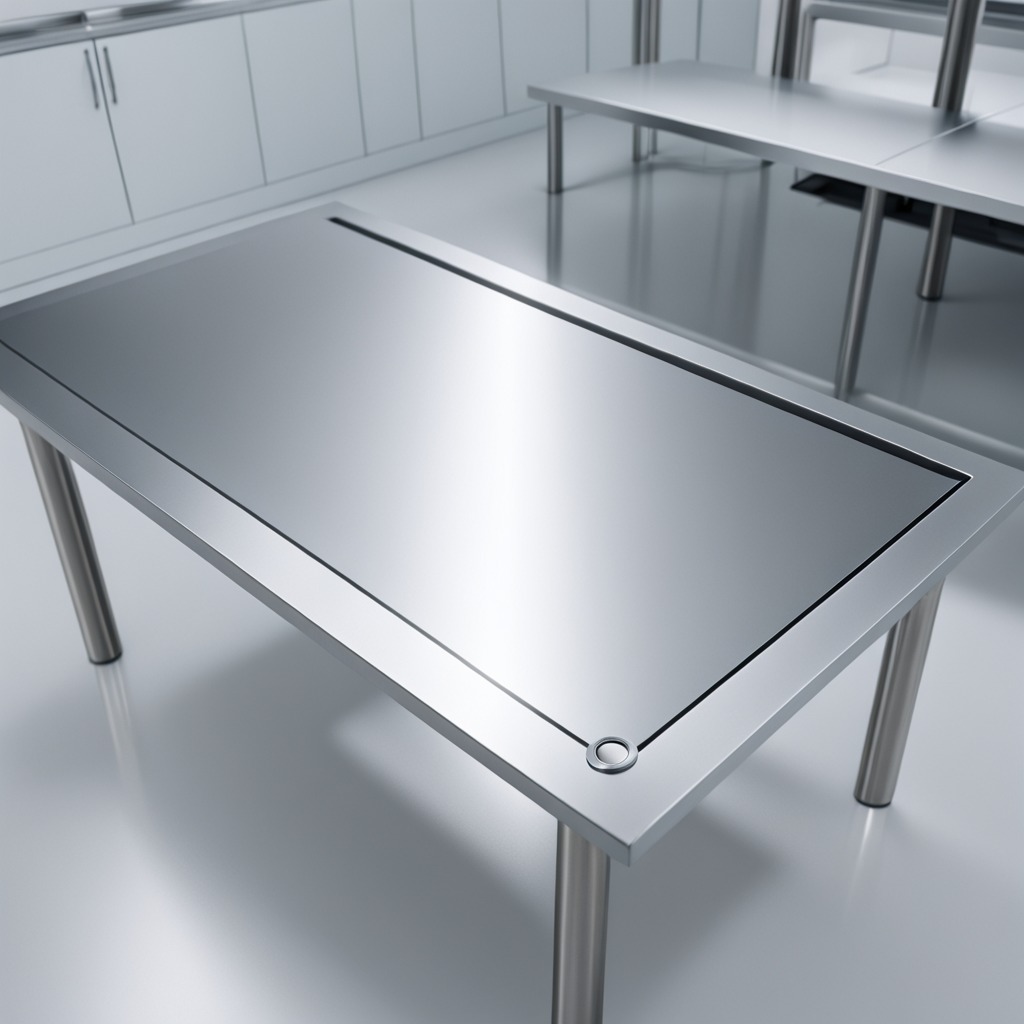
A flat metal washer is lying on a stainless steel table in a high-end prototyping lab.